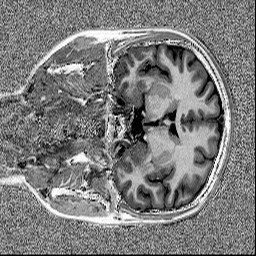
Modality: MP2RAGE
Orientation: coronal
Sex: female